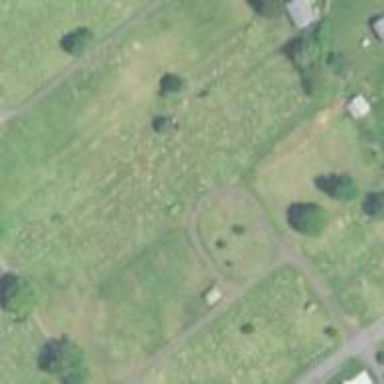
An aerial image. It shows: Cemetery.